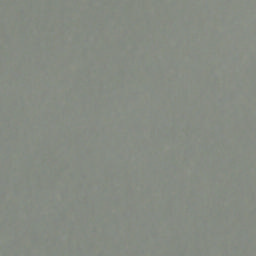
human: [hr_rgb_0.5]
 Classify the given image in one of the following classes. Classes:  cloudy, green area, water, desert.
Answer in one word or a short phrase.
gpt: cloudy